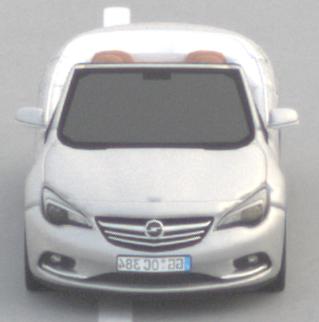
Make: Opel
Model: Cascada 1.4 Turbo
Detailed model: Cascada
Model produced from: 2013/03
Model produced until: 2015/01
Doors: 2
Color: white
Road condition: dry road
Daytime: morning or afternoon
Contrast: low contrast